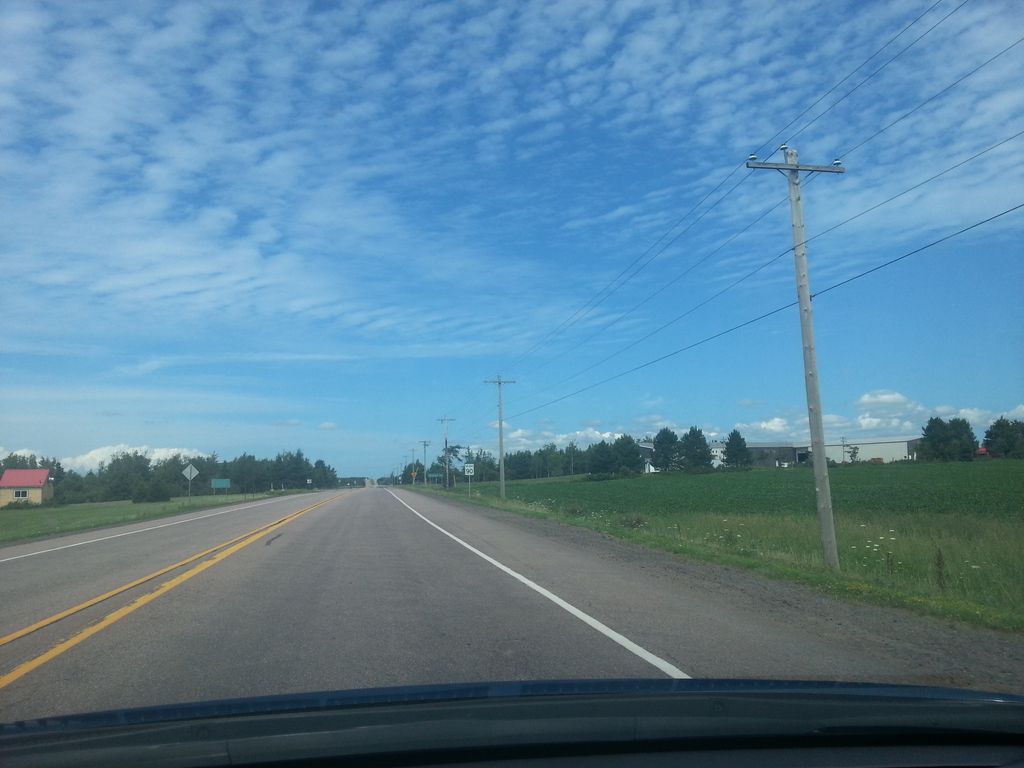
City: charlottetown